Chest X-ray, AP view. Patient: 56 years old, sex M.
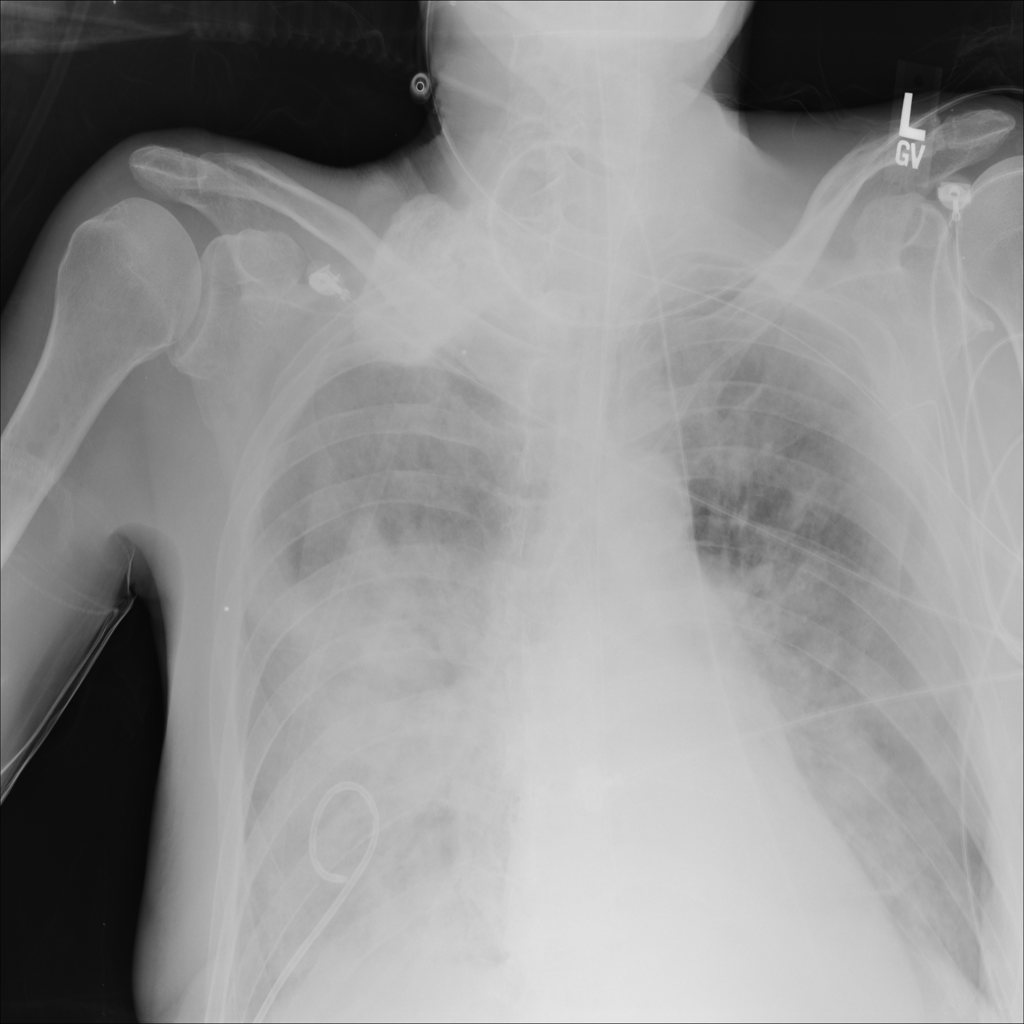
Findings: Effusion